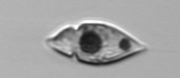
Label: Amphidinium